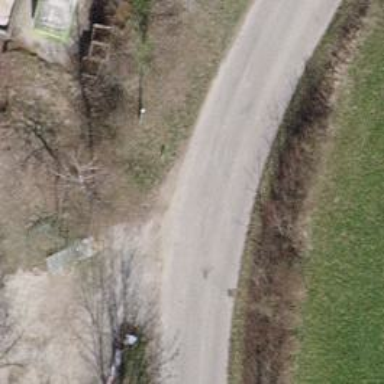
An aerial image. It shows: Unclassified road with asphalt surface and no sidewalk.